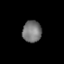
Tissue: lung
Cell type: Myeloid cells
Senescence score: 0.2055
Nuclear area (px): 403
Mean DAPI intensity: 119.139